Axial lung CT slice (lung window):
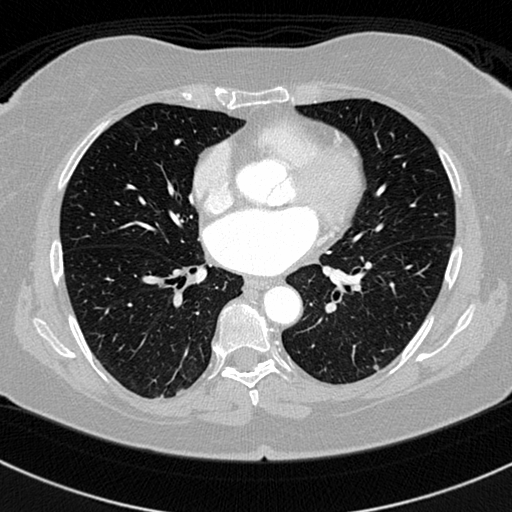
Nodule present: no